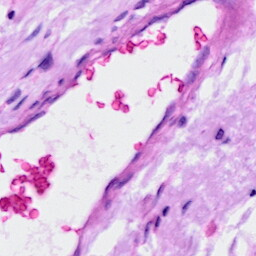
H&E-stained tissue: Ovarian